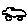
Label: car